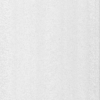
Label: dusty